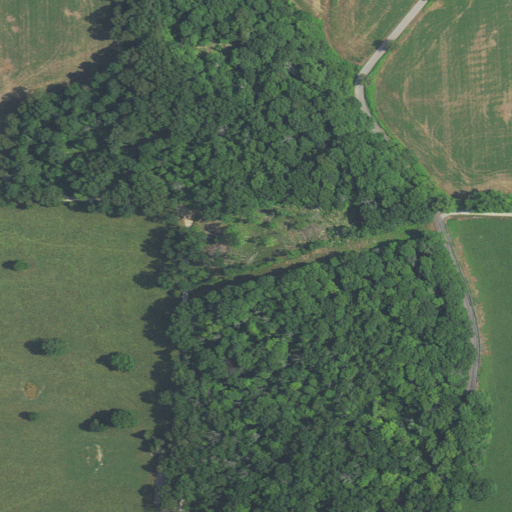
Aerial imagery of mountain in Indiana named Moore Hill containing deciduous forest, open development, pasture, and cultivated crops